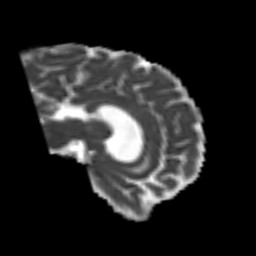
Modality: MD
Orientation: sagittal
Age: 63
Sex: male
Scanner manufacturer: siemens
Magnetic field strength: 3 T
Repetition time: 4.987 s
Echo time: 0.0792 s